【题型】解答题　【知识点】向量　【难度】easy
设$O$是正六边形$ABCDEF$的中心，写出满足条件的向量。

(1) 与$\overrightarrow{OA}$相等的向量；

(2) 与$\overrightarrow{OB}$相等的向量；

(3) 与$\overrightarrow{OC}$的模相等且平行的向量（除$\overrightarrow{OC}$外）。
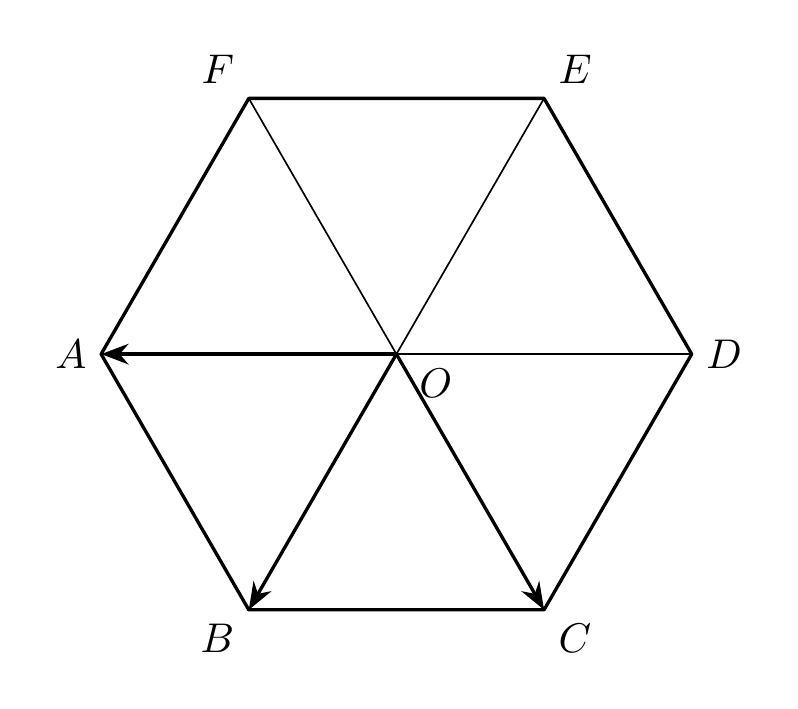
【解答】
【答案】
(1) $\overrightarrow{OA} = \overrightarrow{DO} = \overrightarrow{EF} = \overrightarrow{CB}$\\
(2) $\overrightarrow{OB} = \overrightarrow{EO} = \overrightarrow{FA} = \overrightarrow{DC}$\\
(3) $\overrightarrow{AB}$、$\overrightarrow{ED}$、$\overrightarrow{FO}$、$\overrightarrow{CO}$、$\overrightarrow{BA}$、$\overrightarrow{DE}$、$\overrightarrow{OF}$。

【分析】根据向量相等的定义直接求解即可。

【详解】
(1) 相等向量为大小相等方向相同的向量，所以$\overrightarrow{OA} = \overrightarrow{DO} = \overrightarrow{EF} = \overrightarrow{CB}$；

(2) 相等向量为大小相等方向相同的向量，所以$\overrightarrow{OB} = \overrightarrow{EO} = \overrightarrow{FA} = \overrightarrow{DC}$；

(3) 与$\overrightarrow{OC}$的模相等且平行的向量为$\overrightarrow{AB}$、$\overrightarrow{ED}$、$\overrightarrow{FO}$、$\overrightarrow{CO}$、$\overrightarrow{BA}$、$\overrightarrow{DE}$、$\overrightarrow{OF}$。